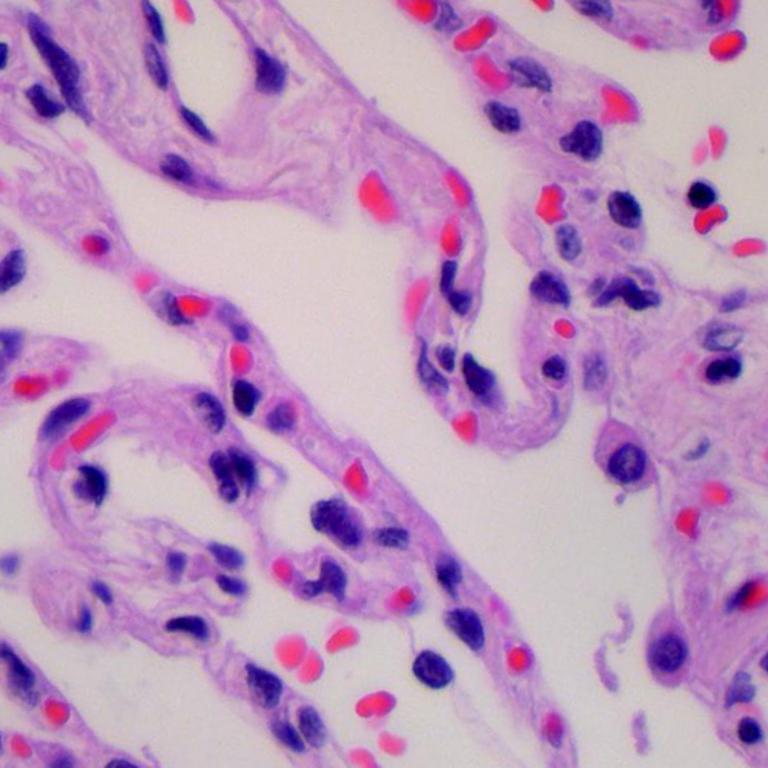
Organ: lung
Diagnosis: benign